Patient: sex F, age 51
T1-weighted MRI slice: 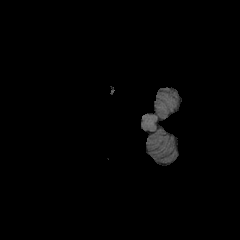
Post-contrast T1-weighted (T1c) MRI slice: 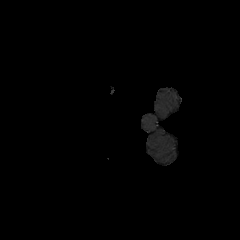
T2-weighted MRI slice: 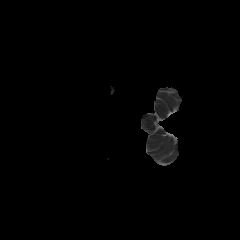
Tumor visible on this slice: no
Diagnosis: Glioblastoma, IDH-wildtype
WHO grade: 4